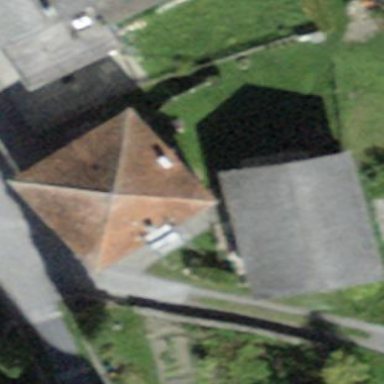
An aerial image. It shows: Apartments building with pyramidal roof.